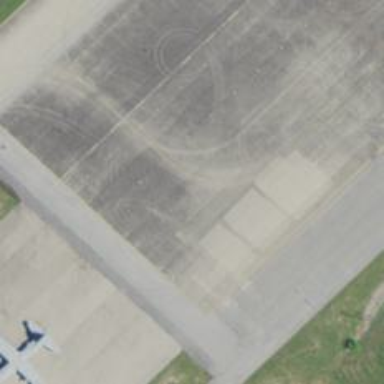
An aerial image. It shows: Image of taxiway at airport.